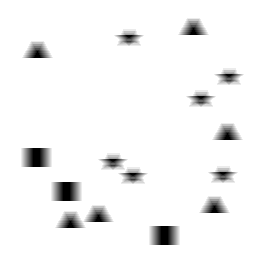
Squares: 3
Triangles: 6
Stars: 6
Total shapes: 15